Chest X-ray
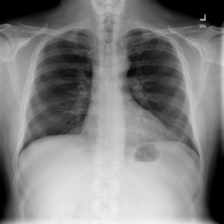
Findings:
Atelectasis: negative
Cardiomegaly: negative
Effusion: negative
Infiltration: positive
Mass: negative
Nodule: negative
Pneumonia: negative
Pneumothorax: negative
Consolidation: negative
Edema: negative
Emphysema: negative
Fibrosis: negative
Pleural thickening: negative
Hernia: negative